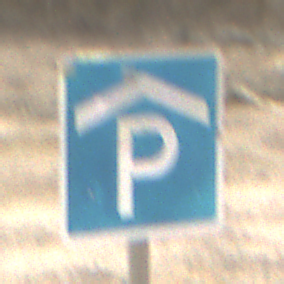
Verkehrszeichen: Parkhaus
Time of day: MorningAfternoon
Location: Outdoor (Nature)
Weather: PartlyCloudy
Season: Winter
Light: Natural